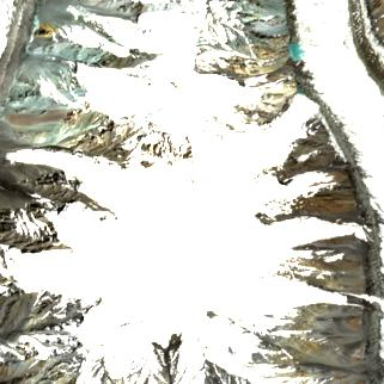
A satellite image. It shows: Majestic glacier in the distance.